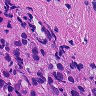
Metastatic tissue present: yes